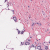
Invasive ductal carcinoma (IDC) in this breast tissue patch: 0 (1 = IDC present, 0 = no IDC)